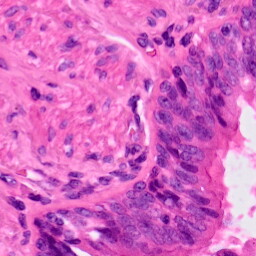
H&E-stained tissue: Lung